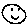
Label: smiley face